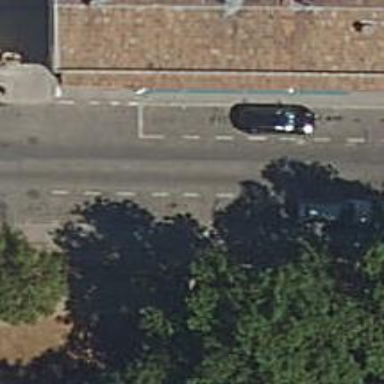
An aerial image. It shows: Kerb barrier.